Field crop: maize
Growth stage: 1
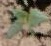
Species: datura